Field crop: tomato
Growth stage: 2
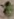
Species: solanum